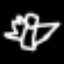
Label: angel